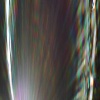
Label: sunburn